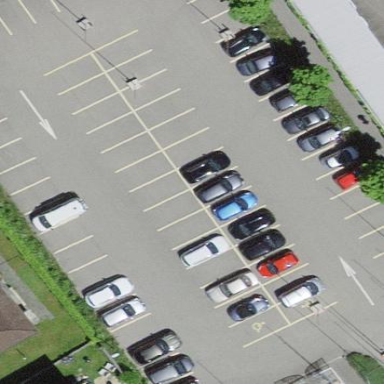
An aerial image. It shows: Asphalt parking aisle road for service vehicles.